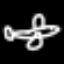
Label: airplane